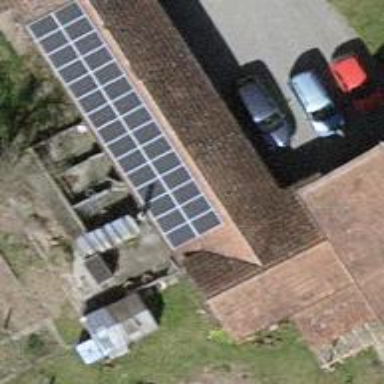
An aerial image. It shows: Solar power generator using photovoltaic method with solar photovoltaic panel types.